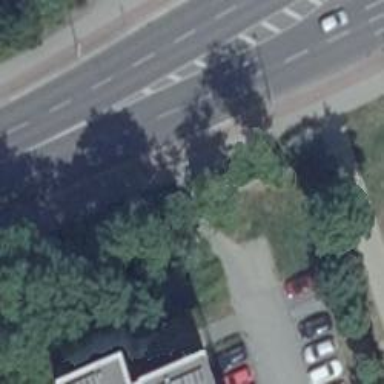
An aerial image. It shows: Shelter for public transport.